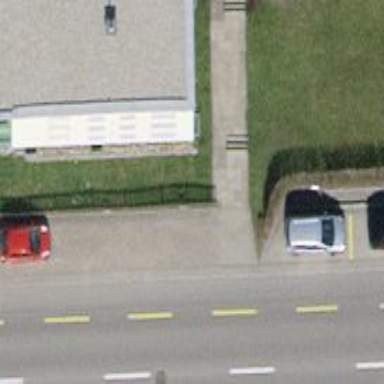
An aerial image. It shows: Set of steps on the road with ramp.